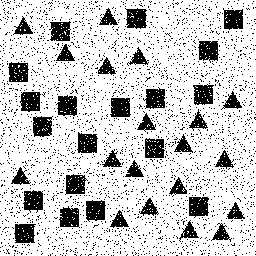
Squares: 19
Triangles: 19
Stars: 0
Total shapes: 38